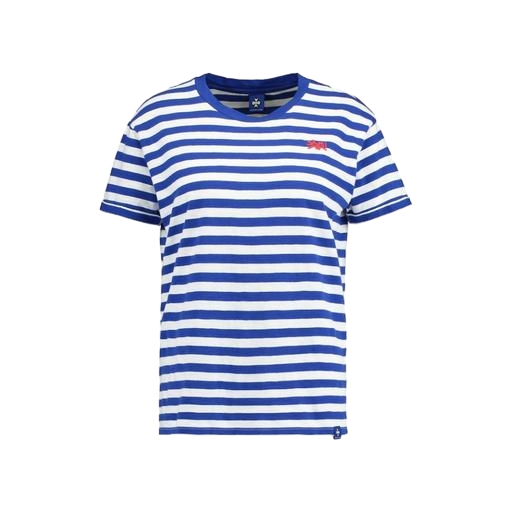
blue women's stripe true t-shirt, club stripe tee, blue white t-shirt, white background